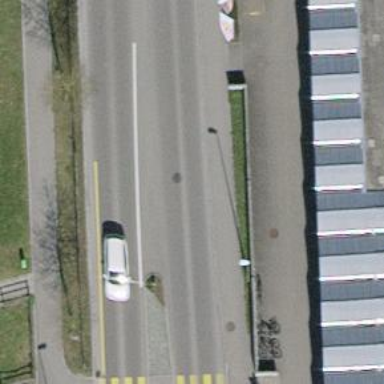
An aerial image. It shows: Sidewalk.